Lunar surface albedo tile
Center latitude: 39.255
Center longitude: 29.355
Resolution (meters per pixel, mean): 121.63
Tile area (km^2): 14509.62
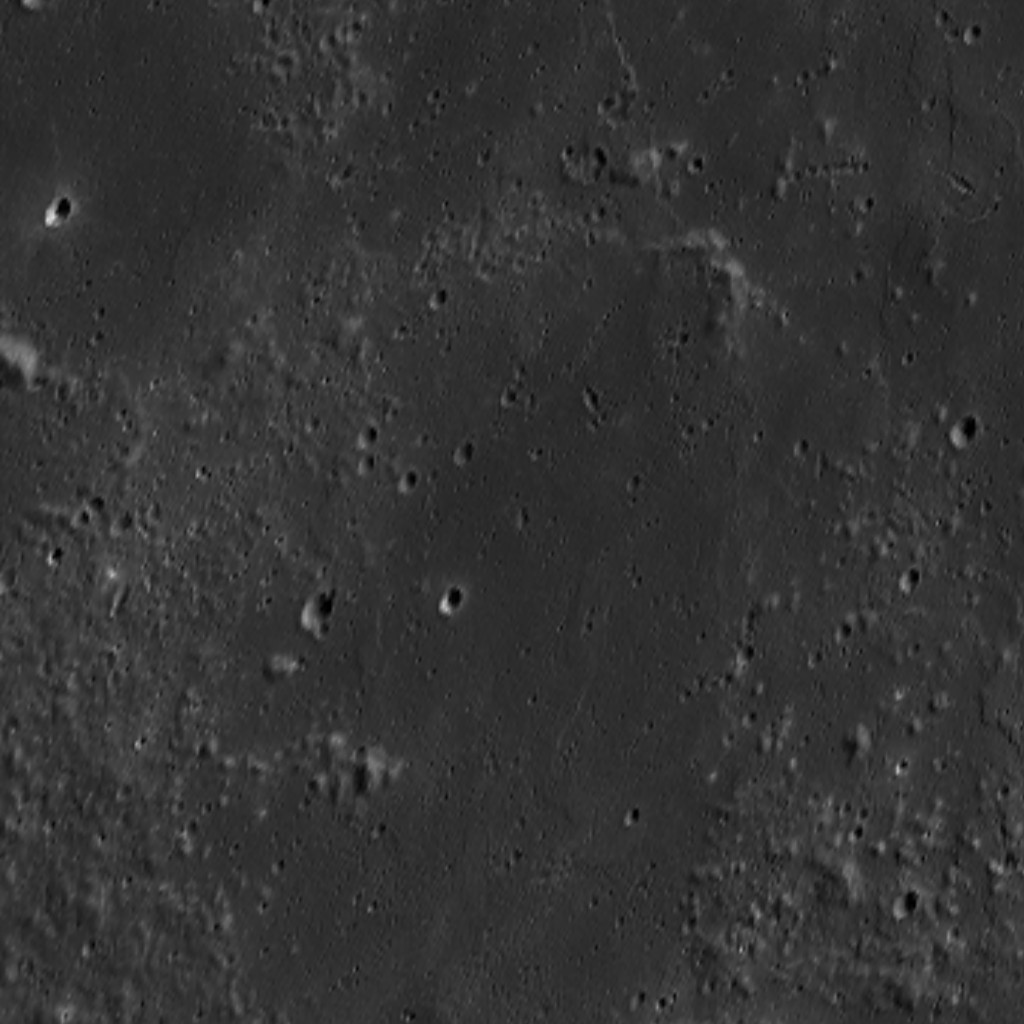